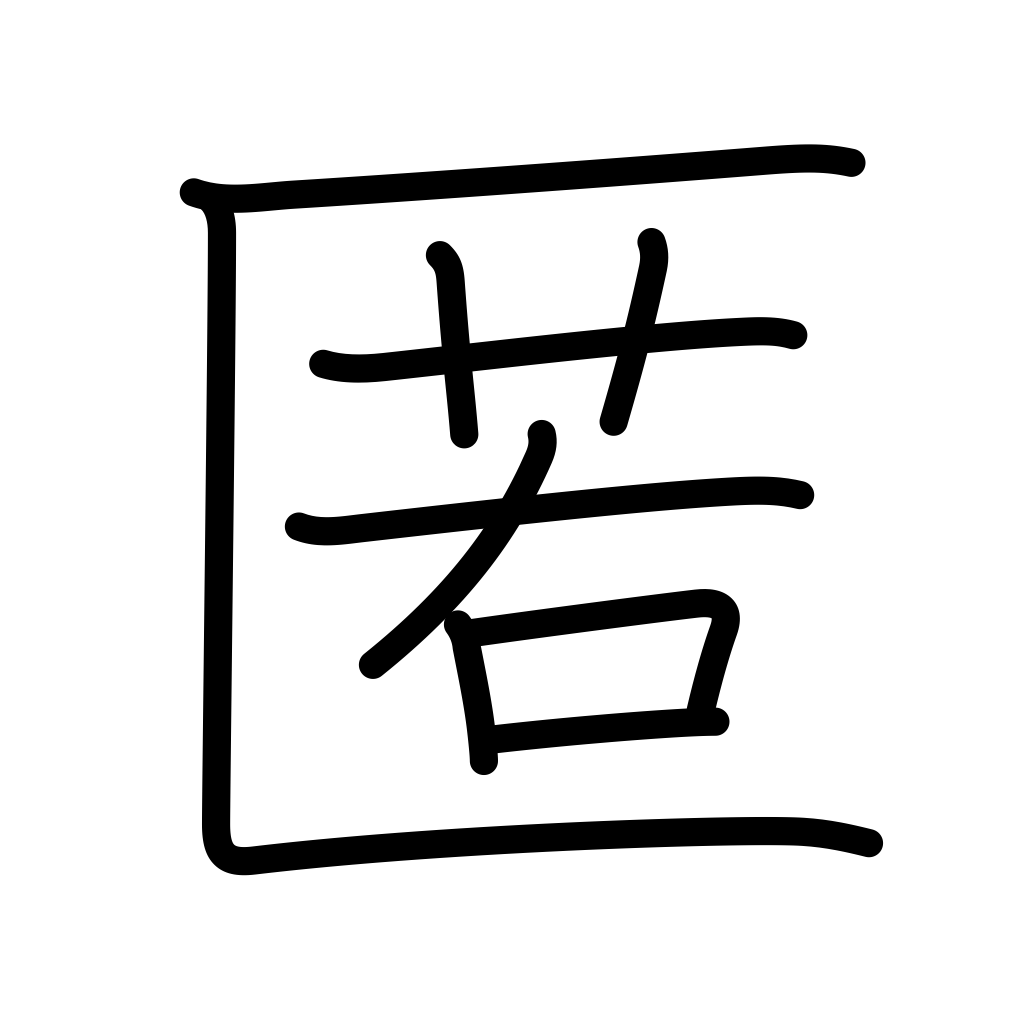
Meaning: hide, shelter, shield